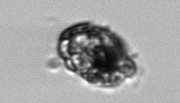
Label: Proterythropsis